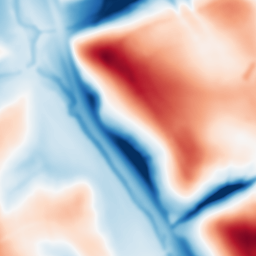
Category: multiscale
Decomposition family: dog_multiscale
Decomposition parameters: sigma_ratio: 1.6
n_scales: 6
base_sigma: 2
Upsampling method: bicubic_16x
Upsampling parameters: scale: 16
Upsampling scale: 16